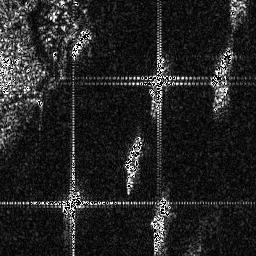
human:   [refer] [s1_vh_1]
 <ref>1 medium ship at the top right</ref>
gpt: <box>[[81, 17, 91, 33, 0]]</box>

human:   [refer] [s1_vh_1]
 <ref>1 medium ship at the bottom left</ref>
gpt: <box>[[23, 73, 31, 83, 0]]</box>

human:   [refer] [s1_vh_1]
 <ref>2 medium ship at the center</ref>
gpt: <box>[[48, 51, 55, 66, 0]], [[57, 21, 65, 39, 0]]</box>